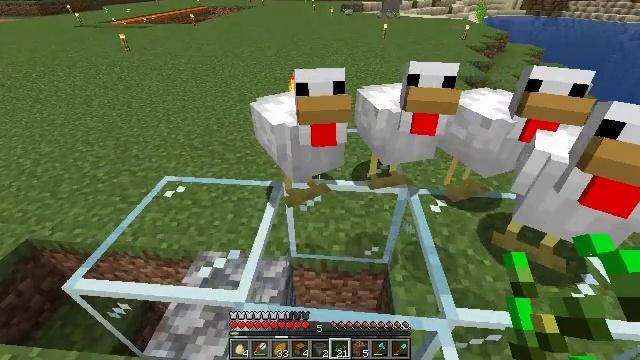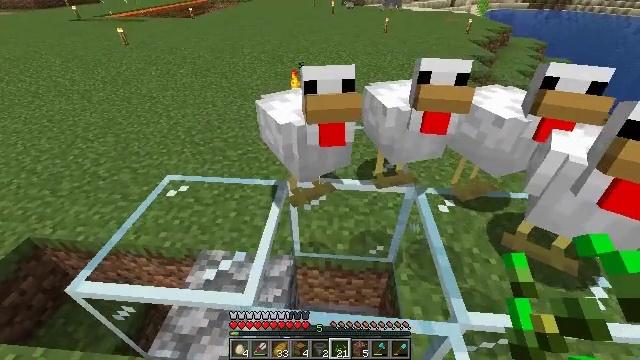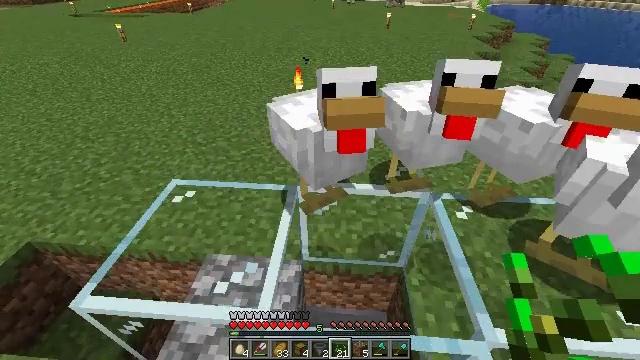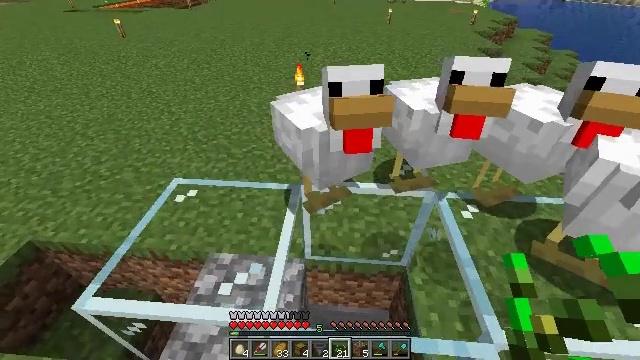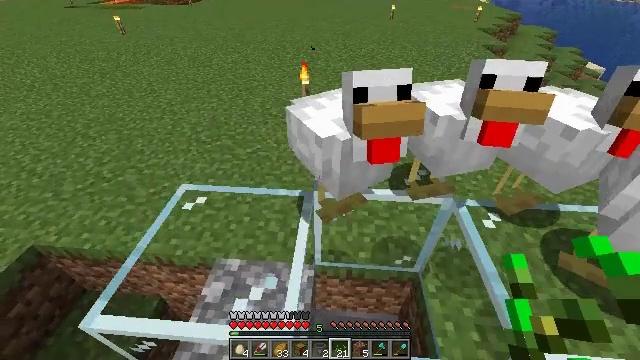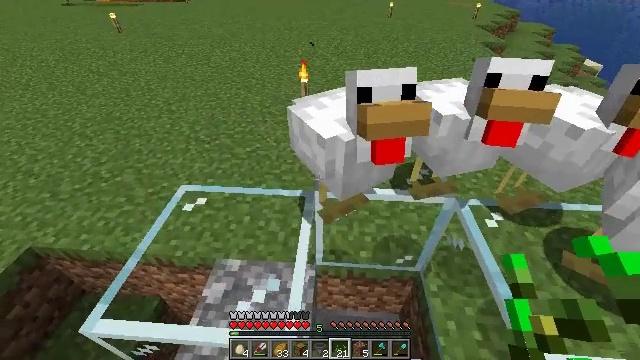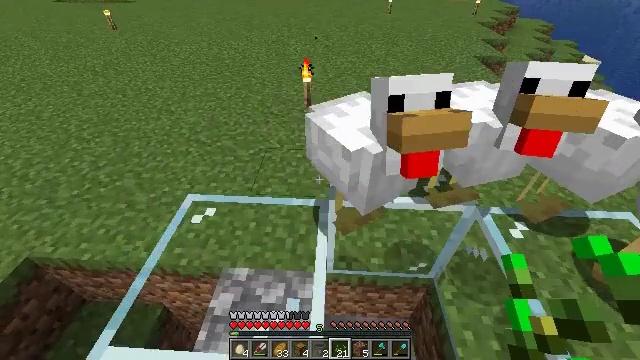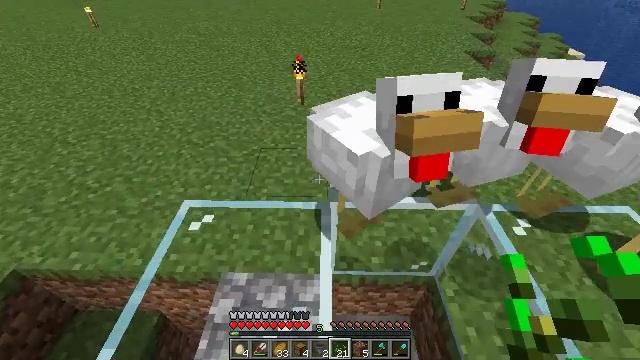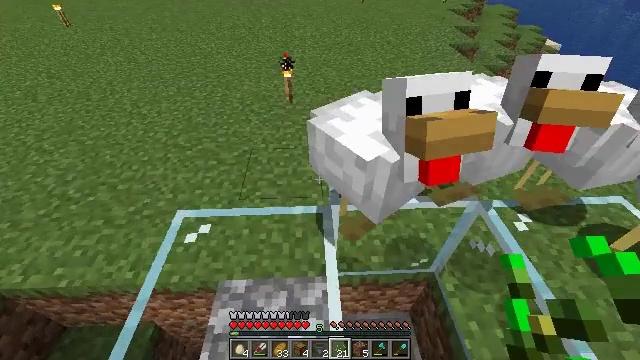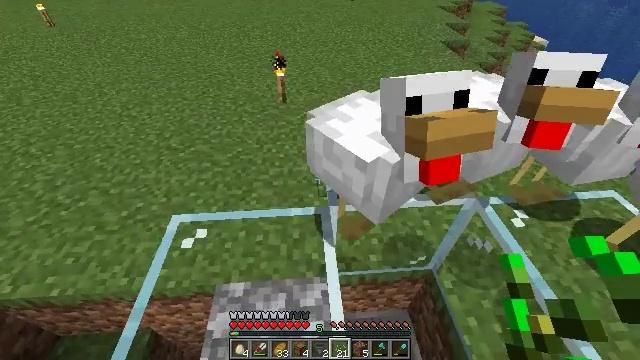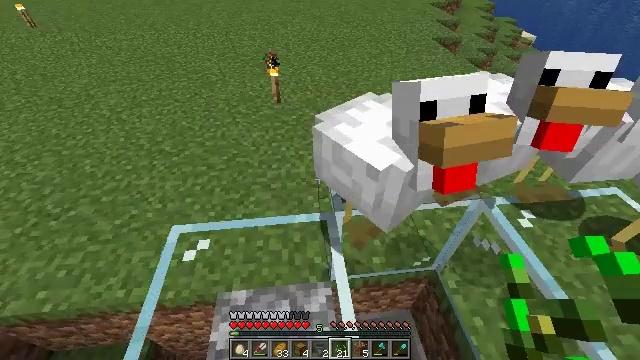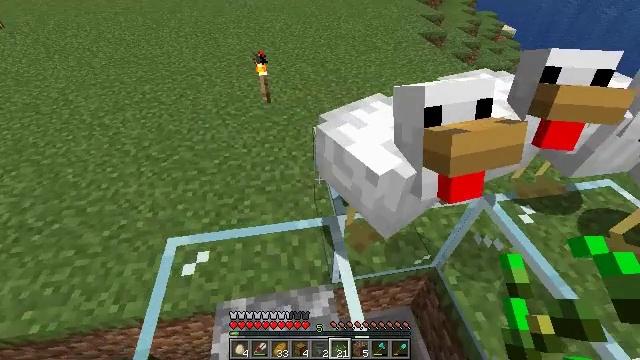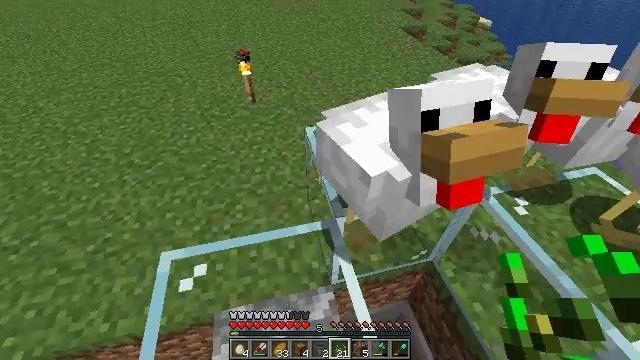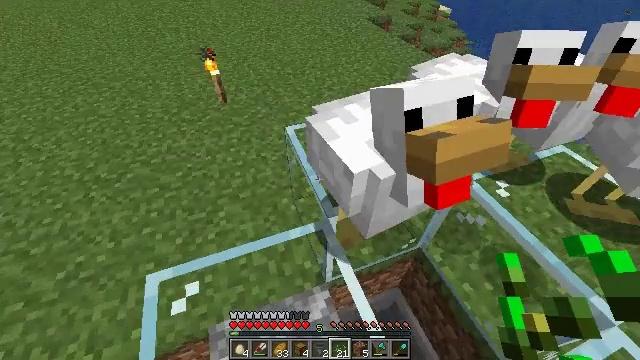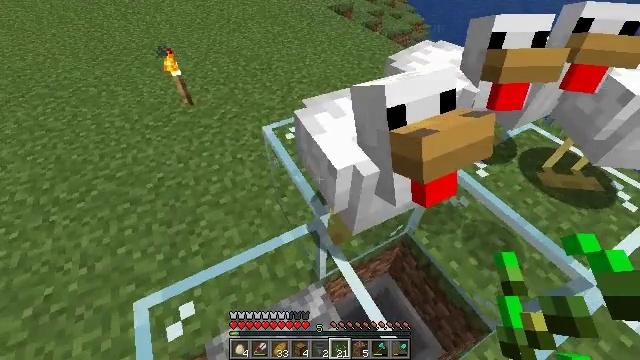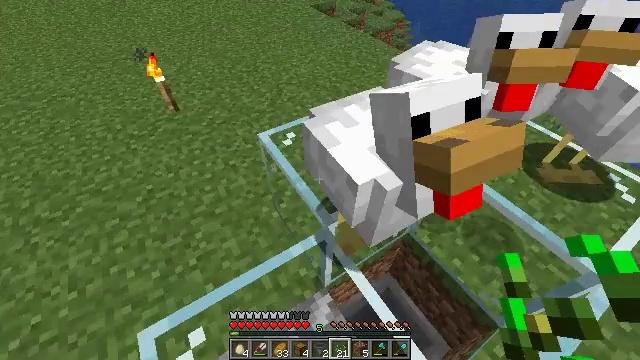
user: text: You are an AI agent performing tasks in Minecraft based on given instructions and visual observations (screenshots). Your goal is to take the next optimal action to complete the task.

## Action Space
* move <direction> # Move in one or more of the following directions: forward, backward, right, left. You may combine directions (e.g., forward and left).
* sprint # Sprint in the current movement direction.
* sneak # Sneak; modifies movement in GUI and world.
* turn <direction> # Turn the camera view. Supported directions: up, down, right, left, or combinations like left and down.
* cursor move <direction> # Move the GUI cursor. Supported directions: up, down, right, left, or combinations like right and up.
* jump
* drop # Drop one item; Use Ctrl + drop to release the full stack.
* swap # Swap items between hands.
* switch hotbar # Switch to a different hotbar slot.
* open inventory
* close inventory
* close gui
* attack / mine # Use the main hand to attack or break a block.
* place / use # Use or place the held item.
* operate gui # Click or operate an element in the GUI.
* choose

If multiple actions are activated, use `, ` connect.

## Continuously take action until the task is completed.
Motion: motion action
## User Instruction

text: Combat the zombie.
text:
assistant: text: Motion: move forward and move left, sneak, turn down
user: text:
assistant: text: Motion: move forward and move left, sneak
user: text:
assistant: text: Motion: move forward and move left, sneak
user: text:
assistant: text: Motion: move forward and move left, sneak
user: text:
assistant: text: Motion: move forward and move left, sneak
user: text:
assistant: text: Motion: move forward and move left, sneak
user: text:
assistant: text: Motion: move forward and move left, sneak, turn right
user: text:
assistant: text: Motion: move forward and move left, sneak, turn right
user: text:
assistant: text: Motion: move forward and move left, sneak, turn right
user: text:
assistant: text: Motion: move forward and move left, sneak, turn right
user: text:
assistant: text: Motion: move forward and move left, sneak, turn right
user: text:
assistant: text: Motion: move forward and move left, sneak, turn right
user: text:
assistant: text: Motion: move forward and move left, sneak, turn right and down
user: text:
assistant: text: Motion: move forward and move left, sneak, turn right and down
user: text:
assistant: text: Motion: move forward and move left, sneak, turn right
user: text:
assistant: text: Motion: move forward and move left, sneak, turn right and down
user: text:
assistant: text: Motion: move forward and move left, sneak, turn right and down
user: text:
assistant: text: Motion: move forward and move left, sneak, turn right and down
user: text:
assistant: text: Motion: move forward and move left, sneak, turn right
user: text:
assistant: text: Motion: move forward and move left, sneak, turn right
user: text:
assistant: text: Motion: move forward and move left, sneak, turn right and down
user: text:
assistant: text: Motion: move forward and move left, sneak, turn right and down
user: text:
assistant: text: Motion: move forward and move left, sneak, turn right
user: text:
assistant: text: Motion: move forward and move left, sneak, turn right
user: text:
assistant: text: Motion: move forward and move left, sneak, turn right
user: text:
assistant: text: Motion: move forward and move left, sneak, turn right
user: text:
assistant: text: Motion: move forward and move left, sneak, turn right and up
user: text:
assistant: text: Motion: move forward and move left, sneak, turn right
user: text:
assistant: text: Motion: move forward and move left, sneak, turn right
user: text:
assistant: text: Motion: move forward, sneak, turn right